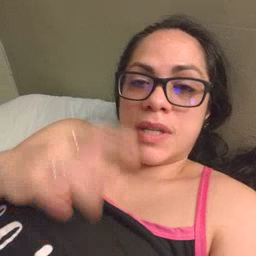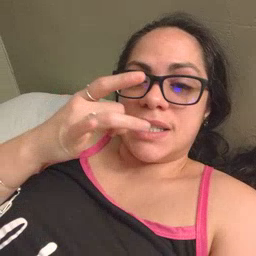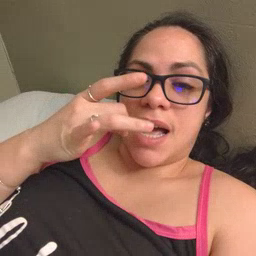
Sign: snack